高一 · 立体几何学
下列命题中正确的个数是

(1)由五个面围成的多面体只能是三棱柱;

(2)由若干个平面多边形所围成的几何体是多面体;

(3)仅有一组对面平行的五面体是棱台;

(4)有一面是多边形, 其余各面是三角形的几何体是棱雉.
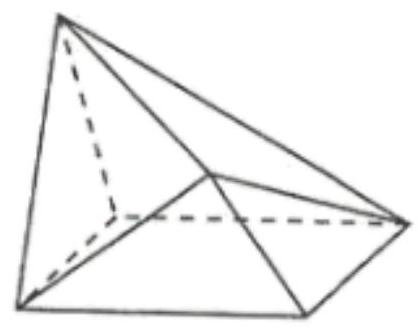
A. 0
B. 1
C. 2
D. 3
答案: B
解析: 【分析】

举反例说明(1)(3)不正确; (2)是多面体的定义, 正确; 由棱雉的结构特征说明(4)错误.

【详解】

解: (1)中, 由五个面围成的多面体可以是四棱雉, 故(1)不正确;

(2)中, 根据几何体的性质和结构特征可知, 多面体是由若干个平面多边形所围成的几何体, 故(2)正确;

(3)中, 仅有一组对面平行的五面体, 可以是三棱柱, 故(3)不正确;

(4) 中, 有一个面是多边形, 其余各面是三角形的几何体不一定是棱雉,

如图中的几何体，满足条件，但并不是棱雉，故(4)不正确.

故选: B.

【点睛】

本题考查棱柱、棱雉和多面体的定义及结构特征, 通过举反例说明某个命题的正确性是一种常用的方法，属于中档题.